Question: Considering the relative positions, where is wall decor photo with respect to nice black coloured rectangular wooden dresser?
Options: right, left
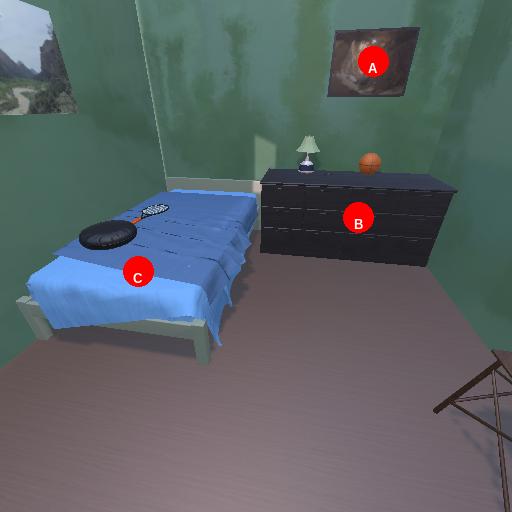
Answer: right